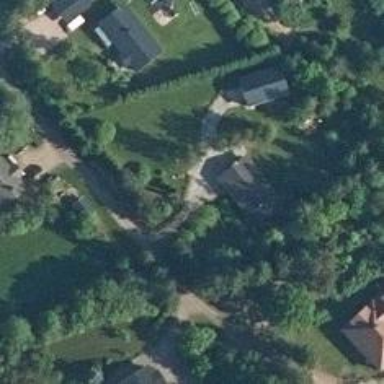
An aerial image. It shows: Driveway.